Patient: sex M, age 52
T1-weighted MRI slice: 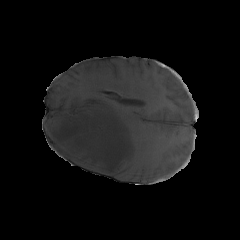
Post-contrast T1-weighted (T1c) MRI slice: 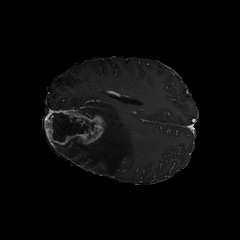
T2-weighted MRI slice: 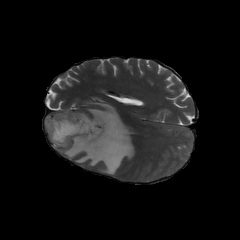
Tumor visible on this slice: yes
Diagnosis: Glioblastoma, IDH-wildtype
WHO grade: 4